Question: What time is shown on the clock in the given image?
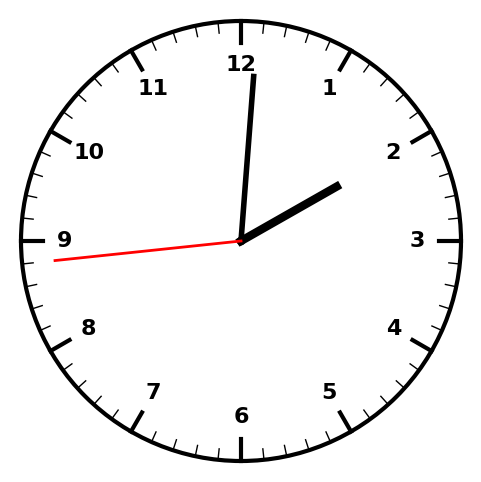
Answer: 02:00:44